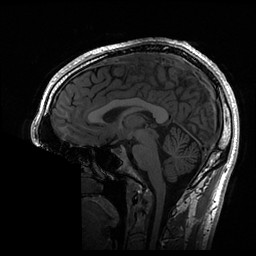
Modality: T1w
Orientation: axial